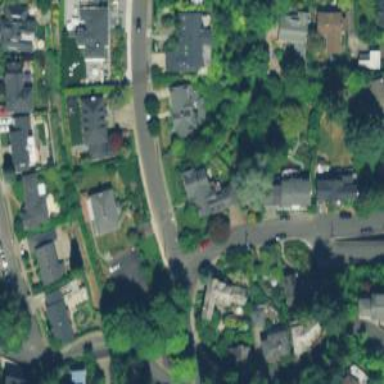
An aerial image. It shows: Residential road with sidewalk on the left side.